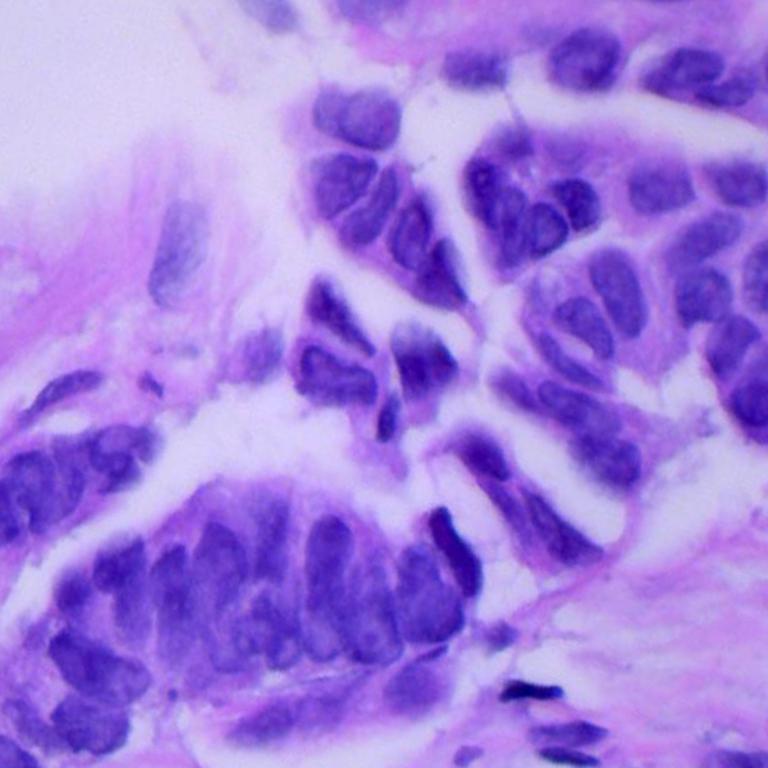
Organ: lung
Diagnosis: adenocarcinomas